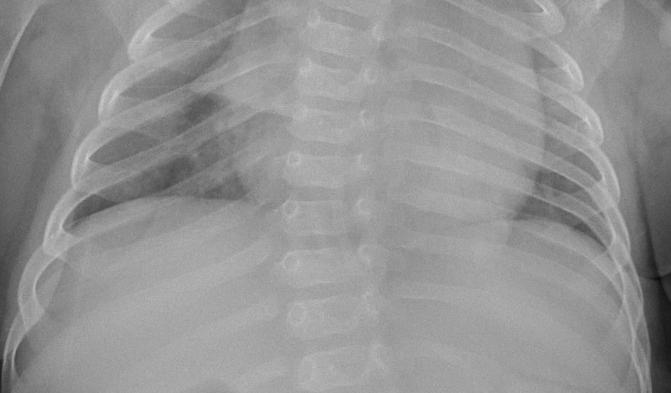
Diagnosis: PNEUMONIA